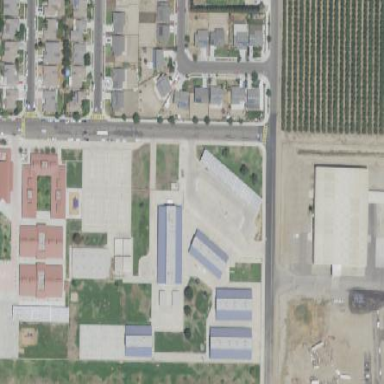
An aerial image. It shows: School.